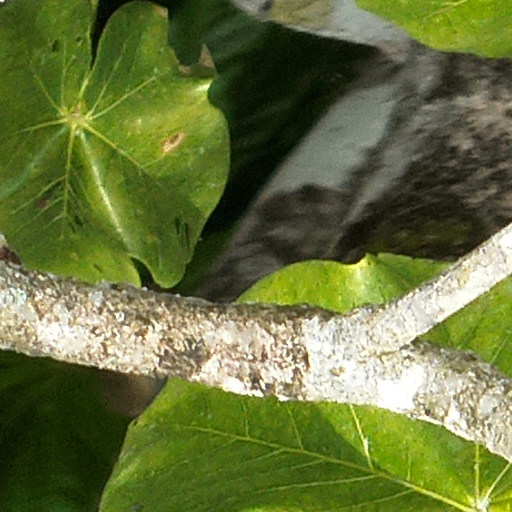
Species: Sterculia apetala
GBIF accepted scientific name: Sterculia apetala
Crown area (m\u00b2): 194.013